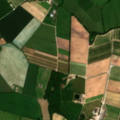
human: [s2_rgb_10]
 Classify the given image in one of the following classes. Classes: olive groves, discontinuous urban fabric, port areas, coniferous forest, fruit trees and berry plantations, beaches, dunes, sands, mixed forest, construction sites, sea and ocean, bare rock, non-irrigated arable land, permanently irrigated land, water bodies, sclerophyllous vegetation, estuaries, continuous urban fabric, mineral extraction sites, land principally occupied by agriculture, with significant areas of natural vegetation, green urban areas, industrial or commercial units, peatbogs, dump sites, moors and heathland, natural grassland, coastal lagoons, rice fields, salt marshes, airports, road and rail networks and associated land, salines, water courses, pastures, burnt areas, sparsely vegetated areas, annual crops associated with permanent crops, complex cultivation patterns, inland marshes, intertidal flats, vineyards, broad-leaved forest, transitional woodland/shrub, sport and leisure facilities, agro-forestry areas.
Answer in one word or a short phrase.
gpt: non-irrigated arable land, pastures